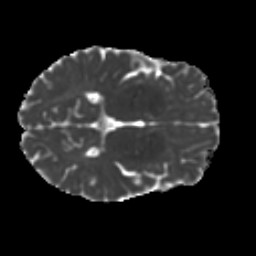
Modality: MD
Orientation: axial
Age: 29
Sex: male
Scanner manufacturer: ge
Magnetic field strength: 3 T
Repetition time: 7.8 s
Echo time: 0.0612 s